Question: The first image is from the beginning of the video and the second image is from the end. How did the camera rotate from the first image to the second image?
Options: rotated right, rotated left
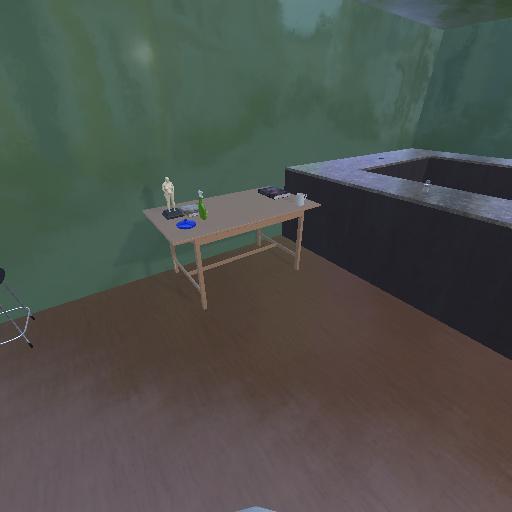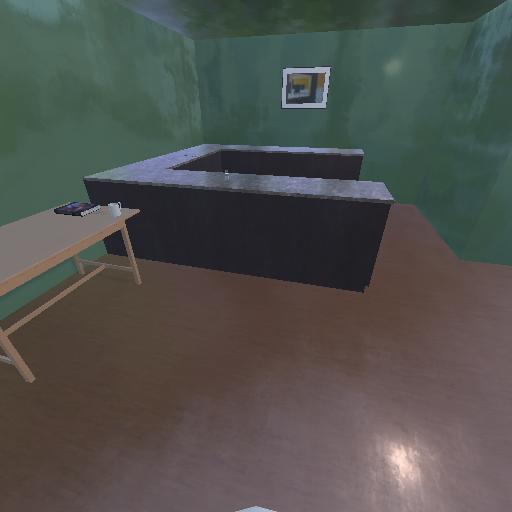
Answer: rotated right